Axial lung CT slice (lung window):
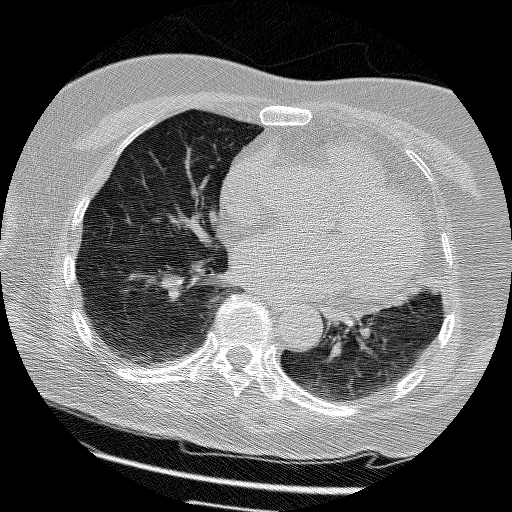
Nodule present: no